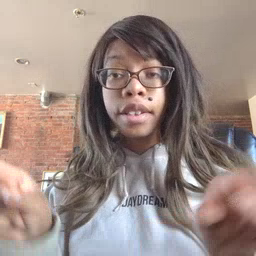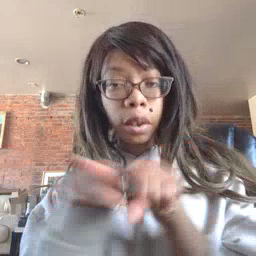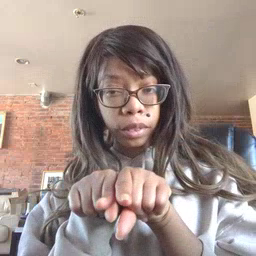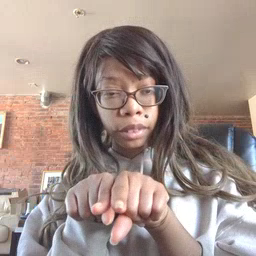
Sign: same